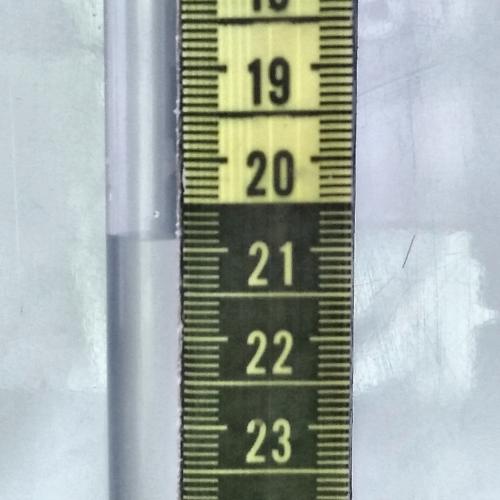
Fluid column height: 20.9 cm